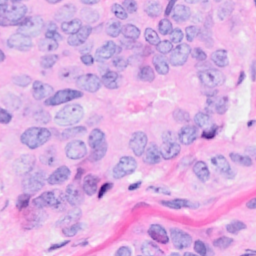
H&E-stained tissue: Breast